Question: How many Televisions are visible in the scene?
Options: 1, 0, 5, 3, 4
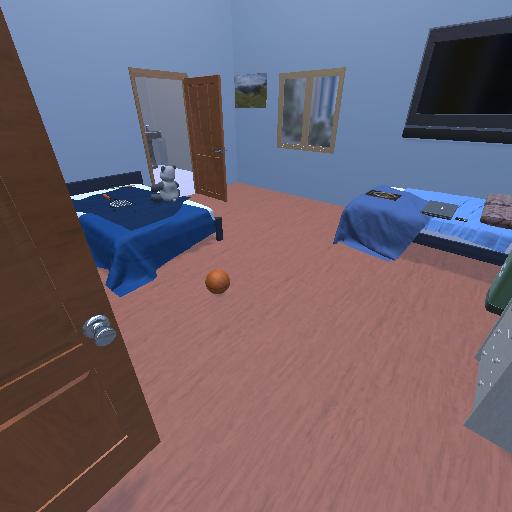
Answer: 1